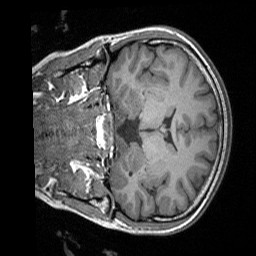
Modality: T1w
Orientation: coronal
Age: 21
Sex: female
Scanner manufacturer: siemens
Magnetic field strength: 3 T
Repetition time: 1.9 s
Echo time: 0.00252 s